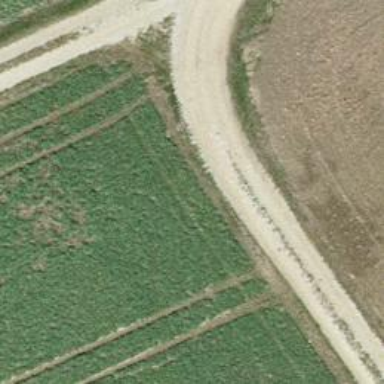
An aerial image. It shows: Gravel track with grade2 quality.